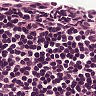
Metastatic tissue present: no